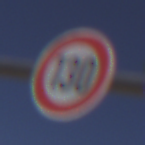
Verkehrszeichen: Geschwindigkeit130
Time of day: Midday
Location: Outdoor (Nature)
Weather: Clear
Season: NotSpecified
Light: Natural